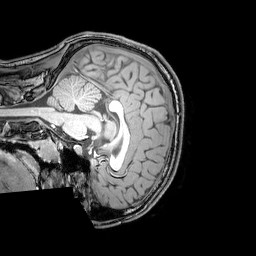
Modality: T1w
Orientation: sagittal
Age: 21
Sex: male
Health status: healthy
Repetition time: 0.081 s
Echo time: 0.037 s